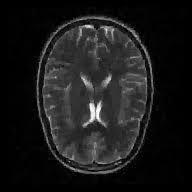
Label: notumor